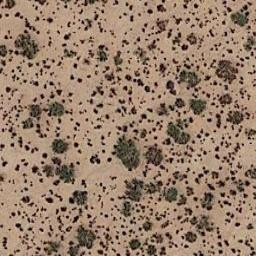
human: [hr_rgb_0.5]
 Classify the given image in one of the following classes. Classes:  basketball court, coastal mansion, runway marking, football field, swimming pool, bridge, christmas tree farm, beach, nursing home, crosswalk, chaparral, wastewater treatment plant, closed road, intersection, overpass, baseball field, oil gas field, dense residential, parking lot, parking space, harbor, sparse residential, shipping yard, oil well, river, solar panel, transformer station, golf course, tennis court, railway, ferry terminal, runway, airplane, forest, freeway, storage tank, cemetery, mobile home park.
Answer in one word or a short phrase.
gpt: chaparral